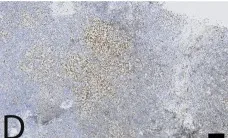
Lymph node biopsy, showing a follicular lymphoma with brisk TFH response and BCL2-rearrangement. , BCL6.
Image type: pathology (immunostaining)